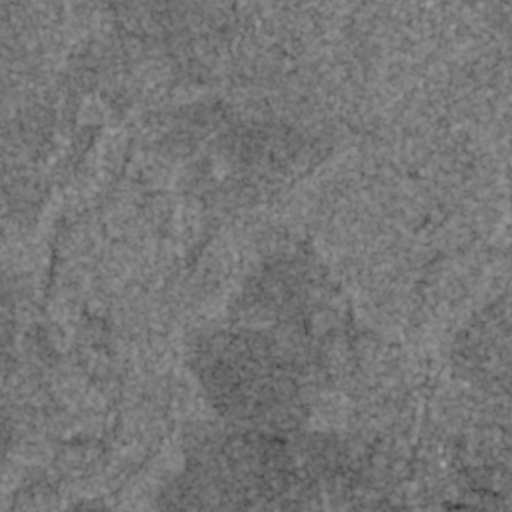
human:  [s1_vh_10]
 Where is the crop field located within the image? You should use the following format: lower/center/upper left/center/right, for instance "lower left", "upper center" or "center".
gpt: The crop field is located in the lower of the image.
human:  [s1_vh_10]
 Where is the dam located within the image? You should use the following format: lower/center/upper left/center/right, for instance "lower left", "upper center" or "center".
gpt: The dam is located in the lower right of the image.
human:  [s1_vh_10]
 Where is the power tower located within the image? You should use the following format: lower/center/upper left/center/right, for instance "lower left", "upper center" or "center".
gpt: The power tower is located in the upper right of the image.
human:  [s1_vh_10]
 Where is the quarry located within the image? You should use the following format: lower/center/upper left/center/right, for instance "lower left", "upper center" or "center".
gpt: The quarry is located in the lower left of the image.
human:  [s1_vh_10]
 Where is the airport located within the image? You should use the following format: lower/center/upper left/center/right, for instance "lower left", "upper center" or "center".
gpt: There is no airport in the image.

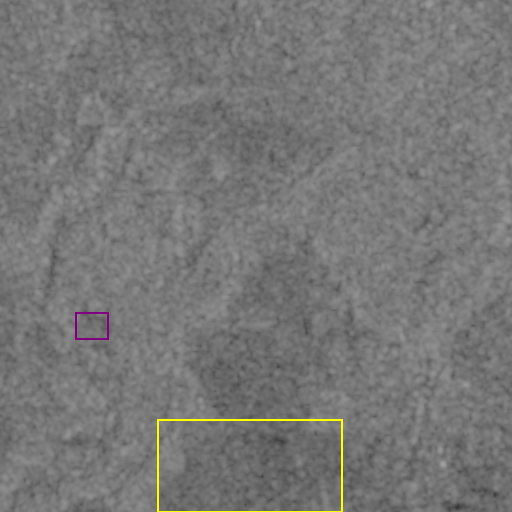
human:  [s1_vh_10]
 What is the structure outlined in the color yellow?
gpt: The structure outlined in yellow is a crop field.
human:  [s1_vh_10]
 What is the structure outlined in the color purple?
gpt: The structure outlined in purple is a quarry.
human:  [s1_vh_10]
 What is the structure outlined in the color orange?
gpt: There is no orange outline.